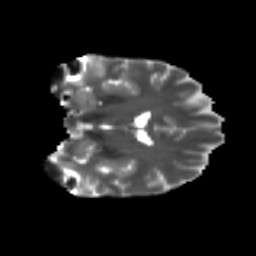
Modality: T2w
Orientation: coronal
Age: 36
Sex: female
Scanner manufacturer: ge
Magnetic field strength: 3 T
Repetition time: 7.8 s
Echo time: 0.0606 s